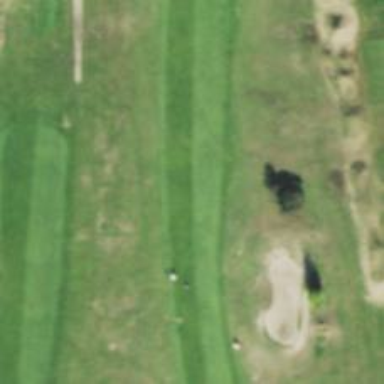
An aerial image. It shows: View of golf hole.